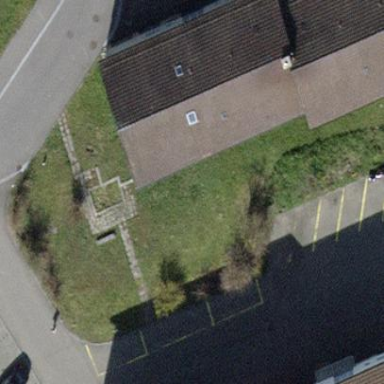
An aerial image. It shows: Gabled roof apartments building.